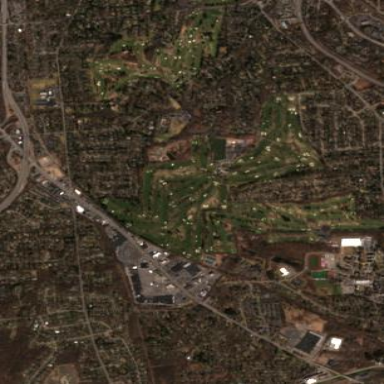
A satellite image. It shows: Golf course.